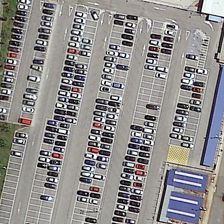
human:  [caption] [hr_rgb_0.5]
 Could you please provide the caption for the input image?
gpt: many cars are parked in a parking lot near several buildings and some green trees .

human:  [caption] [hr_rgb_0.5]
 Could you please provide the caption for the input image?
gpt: many cars are parked in a parking lot near several buildings and some green trees .

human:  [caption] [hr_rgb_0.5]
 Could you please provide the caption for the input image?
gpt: many cars are parked in a parking lot near several buildings and some green trees .

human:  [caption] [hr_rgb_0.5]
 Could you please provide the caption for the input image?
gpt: many cars are parked in a parking lot near several buildings and some green trees .

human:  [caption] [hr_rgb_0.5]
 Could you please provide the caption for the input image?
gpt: many cars are parked in a parking lot near several buildings and some green trees .